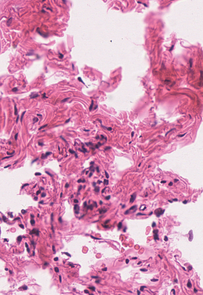
Tumor epithelial tissue: no
Tumor-associated stroma tissue: no
Normal tissue: yes